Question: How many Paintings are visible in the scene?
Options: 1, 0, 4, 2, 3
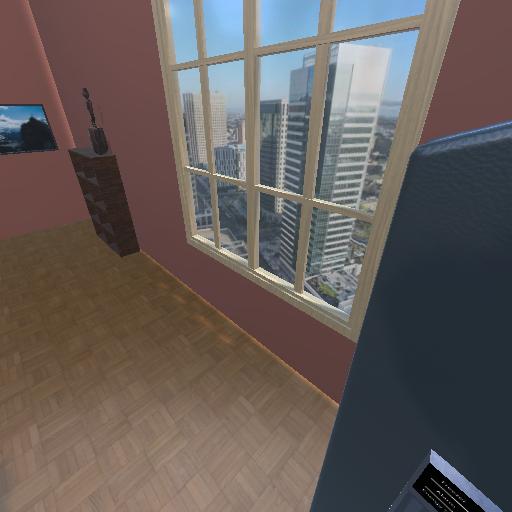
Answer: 1